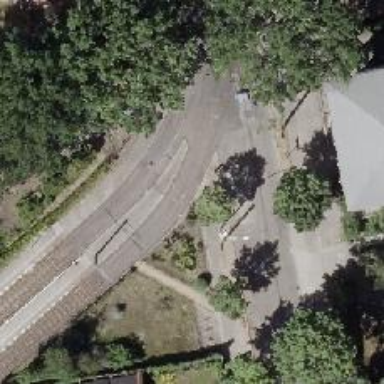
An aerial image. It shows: Tram railway with contact lines for electrification.